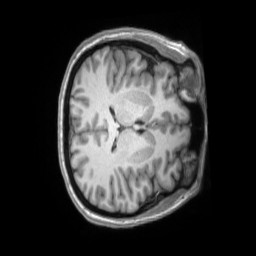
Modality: T1w
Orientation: axial
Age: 43
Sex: female
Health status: ill
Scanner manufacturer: siemens
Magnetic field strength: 3 T
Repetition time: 2.2 s
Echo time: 0.00157 s